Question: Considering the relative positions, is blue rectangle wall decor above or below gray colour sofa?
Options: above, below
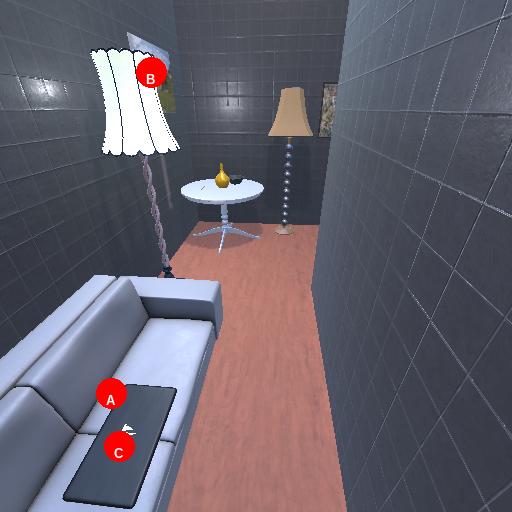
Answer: above